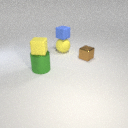
small yellow rubber cube above large green metal cylinder